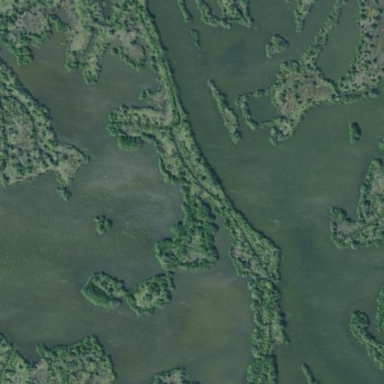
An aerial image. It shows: Wetland area dominated by mangroves.